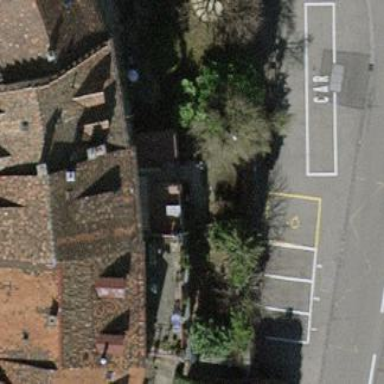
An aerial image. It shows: Historic building.